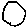
Label: circle